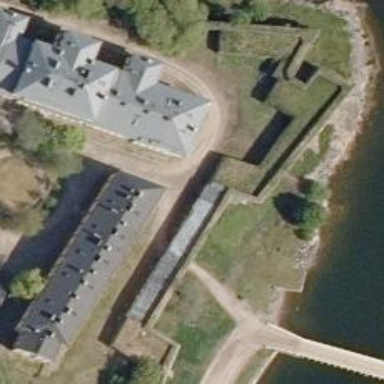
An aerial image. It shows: Historic castle building.